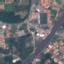
Label: Highway